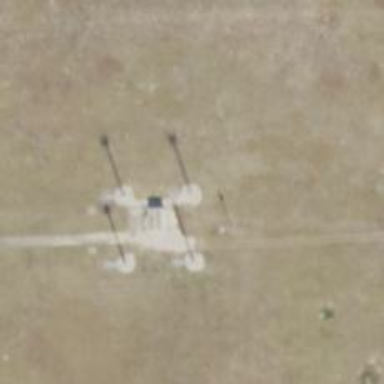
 classified as obstacle for the nearby airport."